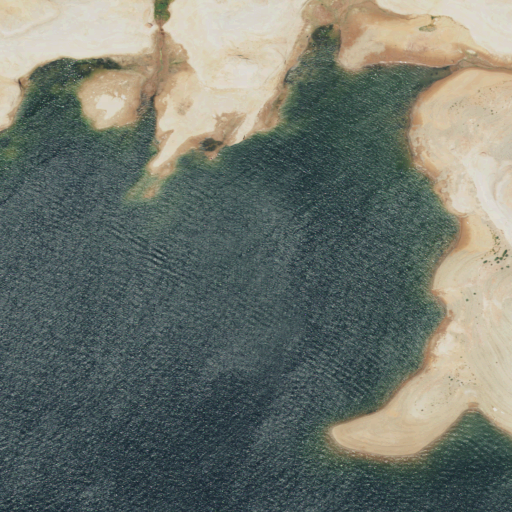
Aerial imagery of bar in Utah named Halls Bar (historical) containing open water, barren land, herbaceous wetlands, and grassland